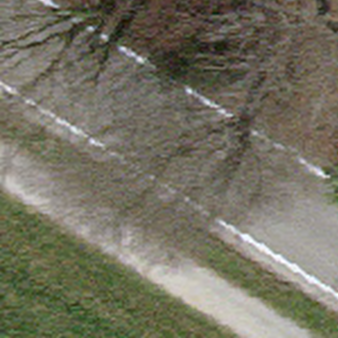
Label: other